Question: How I can put multiple nested colors (or 2 colors precisely) to a div in css?
If it's possible to do that, how I can specify the nesting form, as percentage of each color, position, etc?
I mean the gradients, to make a background like this:

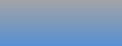
Answer: You can do a 50/50 background if that's what you mean, using gradient, e.g.:
'''
background: -webkit-gradient(linear, left top, right top, color-stop(50%,#000000), color-stop(50%,#333));
'''
Or for a full gradient, e.g.:
'''
-webkit-gradient(linear, left top, left bottom, color-stop(0%,#00b7ea), color-stop(100%,#000ed8));
'''
Which is pretty straight forward, you just have to add the start and finish color. Also, I'm saving space above but you should of course use -o-linear-gradient, -ms-linear-gradient, linear-gradient as well if you want to be supported on all browsers).
There are also tools available to help you out:
<URL>